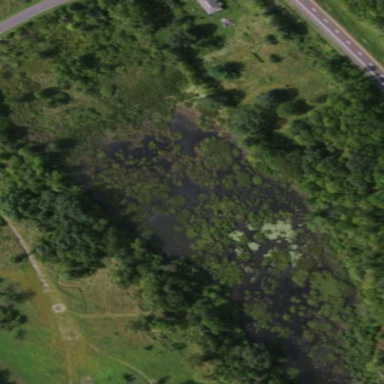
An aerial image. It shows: Beautiful wet meadow natural wetland.